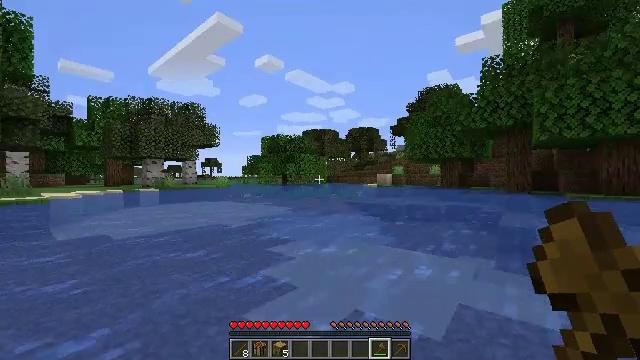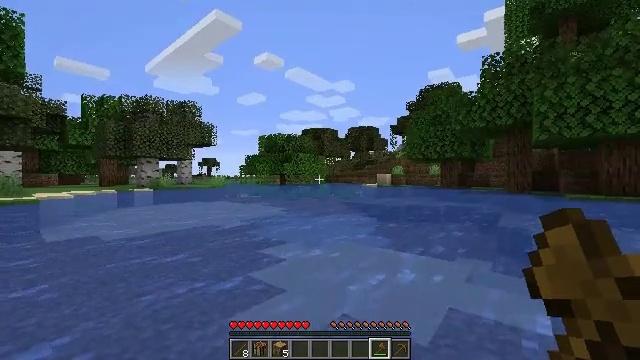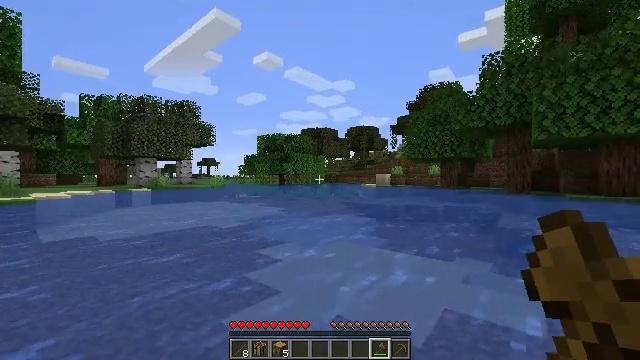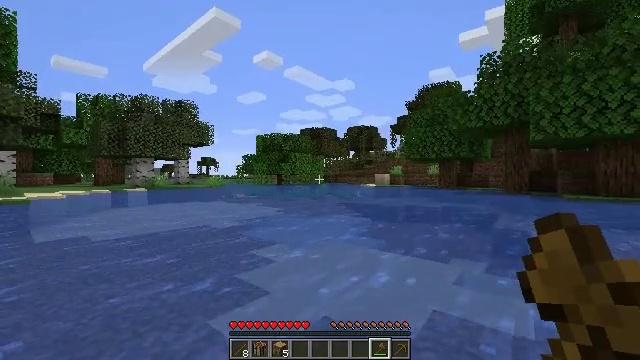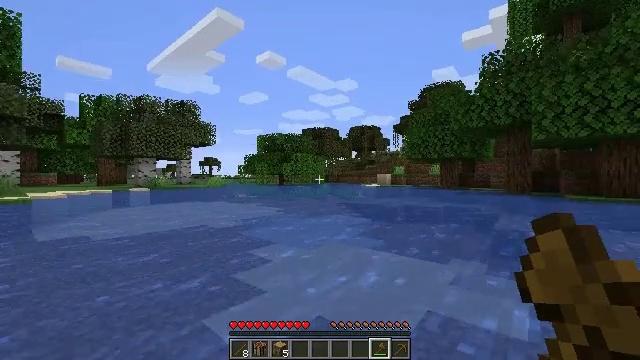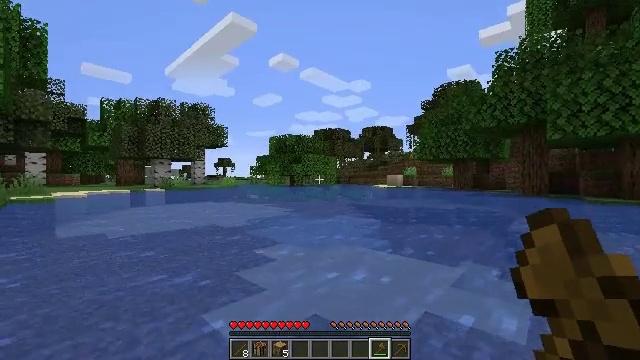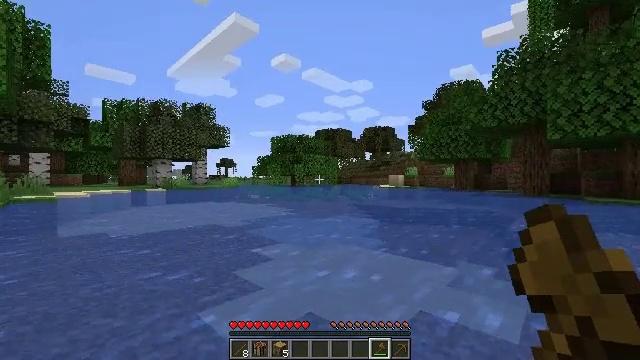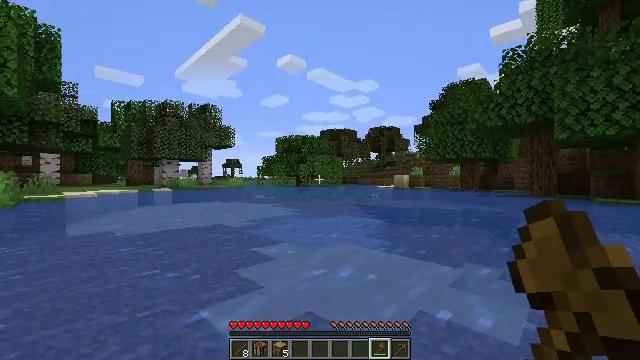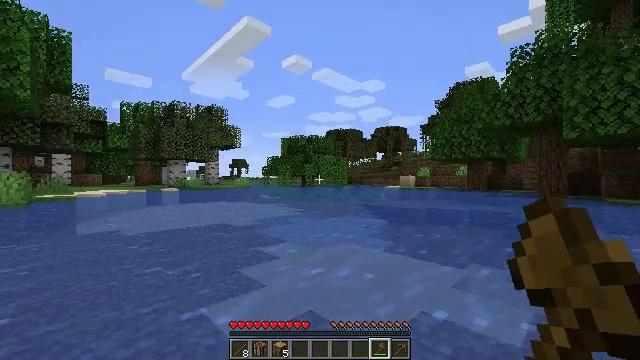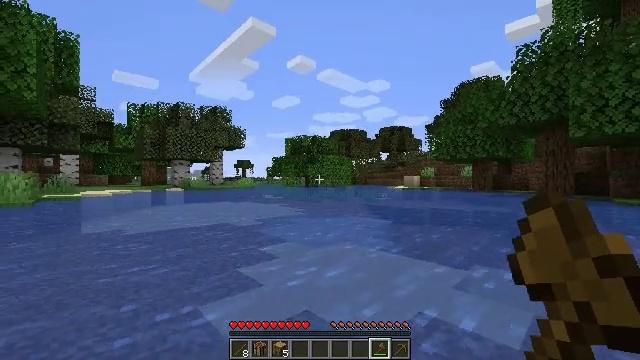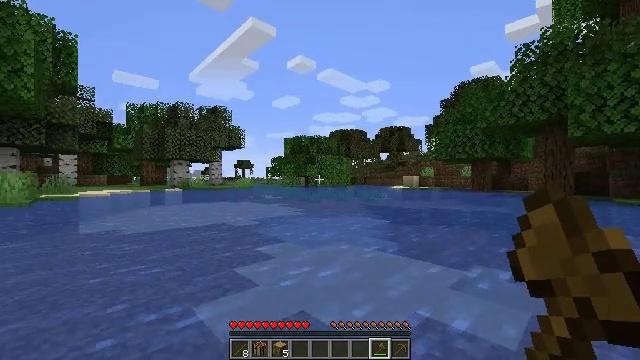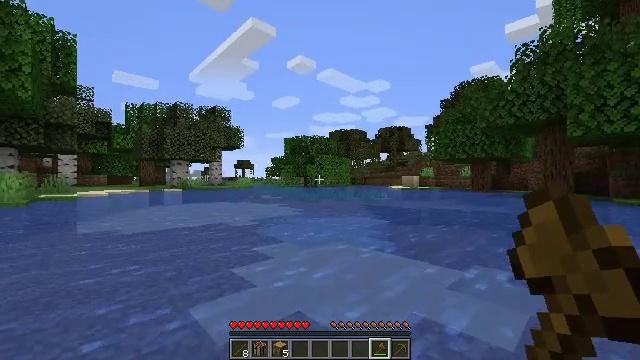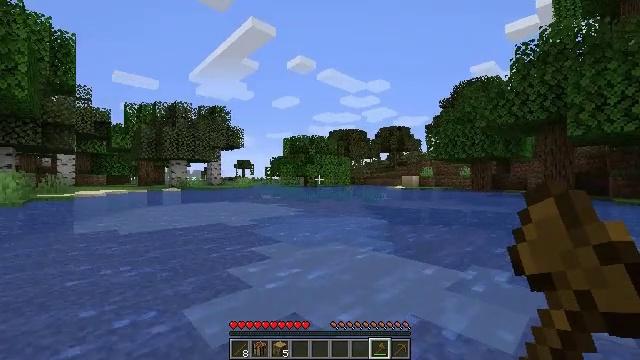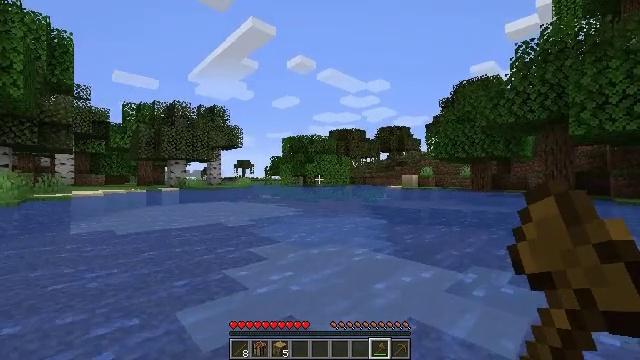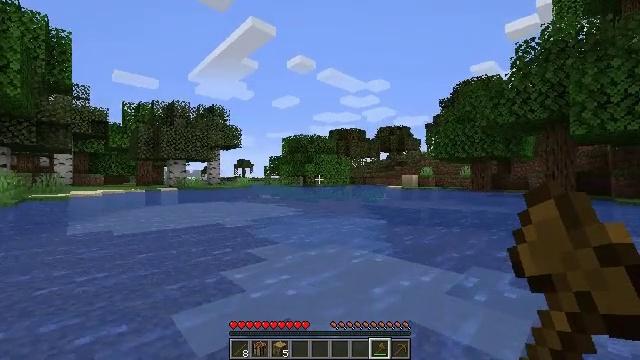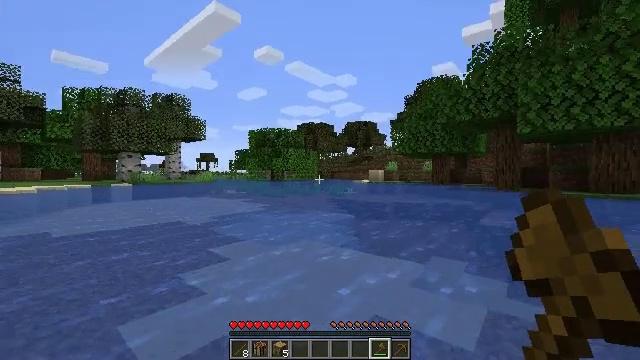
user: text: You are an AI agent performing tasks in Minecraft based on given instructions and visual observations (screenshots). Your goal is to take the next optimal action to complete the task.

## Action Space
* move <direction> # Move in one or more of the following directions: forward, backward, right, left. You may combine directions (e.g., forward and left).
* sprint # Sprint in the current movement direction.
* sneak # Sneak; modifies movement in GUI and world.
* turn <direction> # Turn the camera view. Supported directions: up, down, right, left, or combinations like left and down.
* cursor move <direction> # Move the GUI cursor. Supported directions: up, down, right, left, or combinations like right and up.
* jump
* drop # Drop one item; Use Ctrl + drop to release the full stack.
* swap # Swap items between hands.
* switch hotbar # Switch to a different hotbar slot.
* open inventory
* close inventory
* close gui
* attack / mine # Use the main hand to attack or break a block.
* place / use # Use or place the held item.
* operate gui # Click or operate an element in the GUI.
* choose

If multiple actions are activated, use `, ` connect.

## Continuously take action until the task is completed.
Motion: motion action
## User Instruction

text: Mine a lily of the valley.
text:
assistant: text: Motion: move back and move right
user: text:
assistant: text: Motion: move back and move right
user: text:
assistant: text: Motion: move back and move right
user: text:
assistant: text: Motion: move back and move right
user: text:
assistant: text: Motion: move back and move right, turn left
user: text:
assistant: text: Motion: move right
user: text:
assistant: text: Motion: move forward and move right, turn left
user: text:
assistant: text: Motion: move forward and move right, turn left
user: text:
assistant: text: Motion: move forward, turn left
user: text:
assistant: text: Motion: move forward
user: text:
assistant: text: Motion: move forward
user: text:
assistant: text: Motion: move forward
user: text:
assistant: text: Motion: move forward
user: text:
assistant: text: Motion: move forward
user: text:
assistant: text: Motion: move forward, turn right and down
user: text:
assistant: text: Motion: move forward and move right, turn right
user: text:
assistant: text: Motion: move forward and move right, turn right and down
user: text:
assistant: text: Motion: move forward and move right, turn right
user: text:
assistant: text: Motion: move forward and move right, turn right
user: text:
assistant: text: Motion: move forward and move right, turn right
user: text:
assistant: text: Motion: move forward and move right, turn right
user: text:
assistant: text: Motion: move forward, turn right
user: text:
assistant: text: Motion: move forward, turn right
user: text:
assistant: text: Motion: no_op
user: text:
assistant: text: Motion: move forward
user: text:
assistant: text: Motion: no_op
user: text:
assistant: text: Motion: move forward
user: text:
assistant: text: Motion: move forward
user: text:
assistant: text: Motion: move forward
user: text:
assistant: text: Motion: move forward